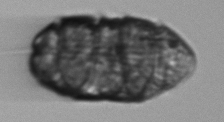
Label: Margalefidinium